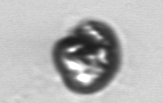
Label: Proterythropsis